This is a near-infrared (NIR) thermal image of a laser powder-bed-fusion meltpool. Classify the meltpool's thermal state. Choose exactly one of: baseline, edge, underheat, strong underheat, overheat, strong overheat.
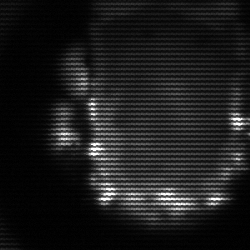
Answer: baseline